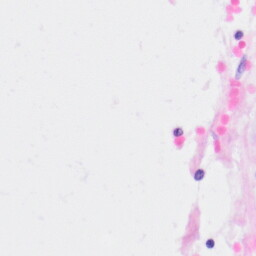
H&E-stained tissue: Kidney